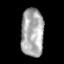
Tissue: lung
Cell type: Epithelial cells
Senescence score: 0.2365
Nuclear area (px): 1080
Mean DAPI intensity: 169.37